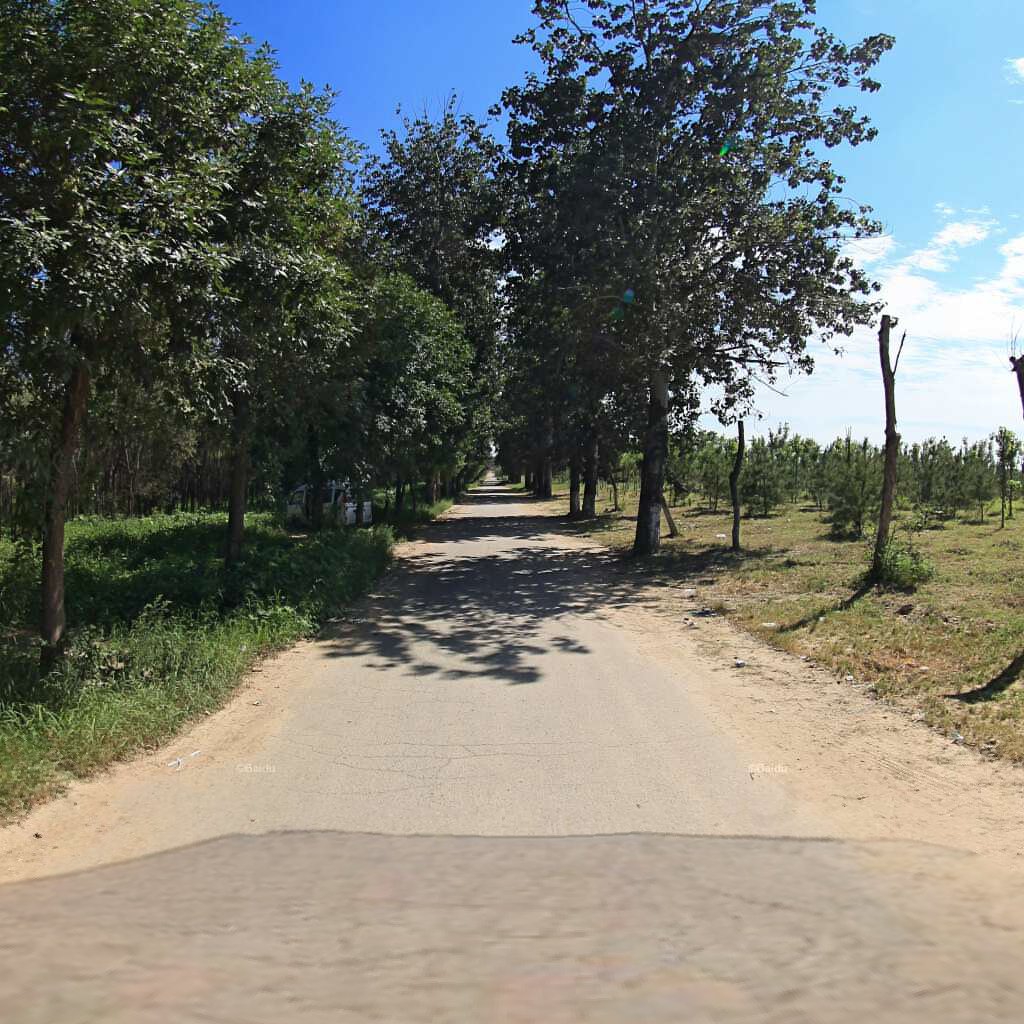
Region: Chaoyang
Road damage annotations: alligator crack